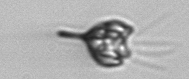
Label: Pyramimonas_longicauda